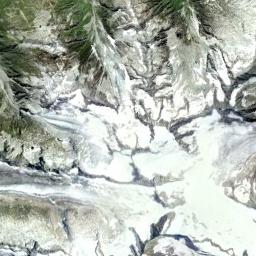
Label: snowberg